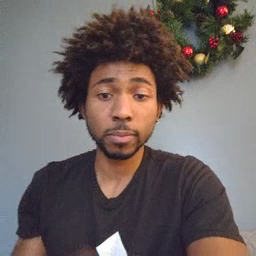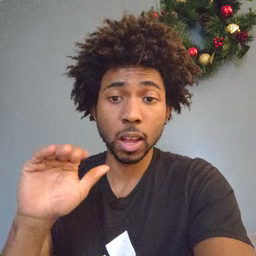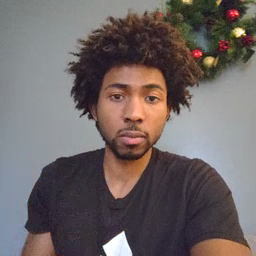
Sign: bye